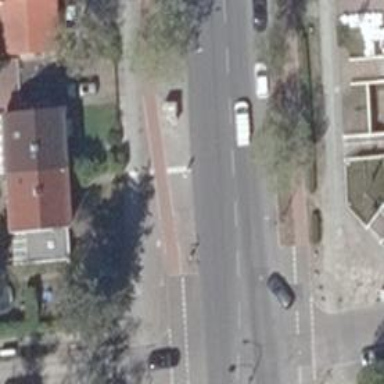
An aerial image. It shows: Secondary road with asphalt surface. There are sidewalks on both sides and cycle track.